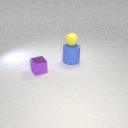
large blue rubber cylinder behind small purple metal cube